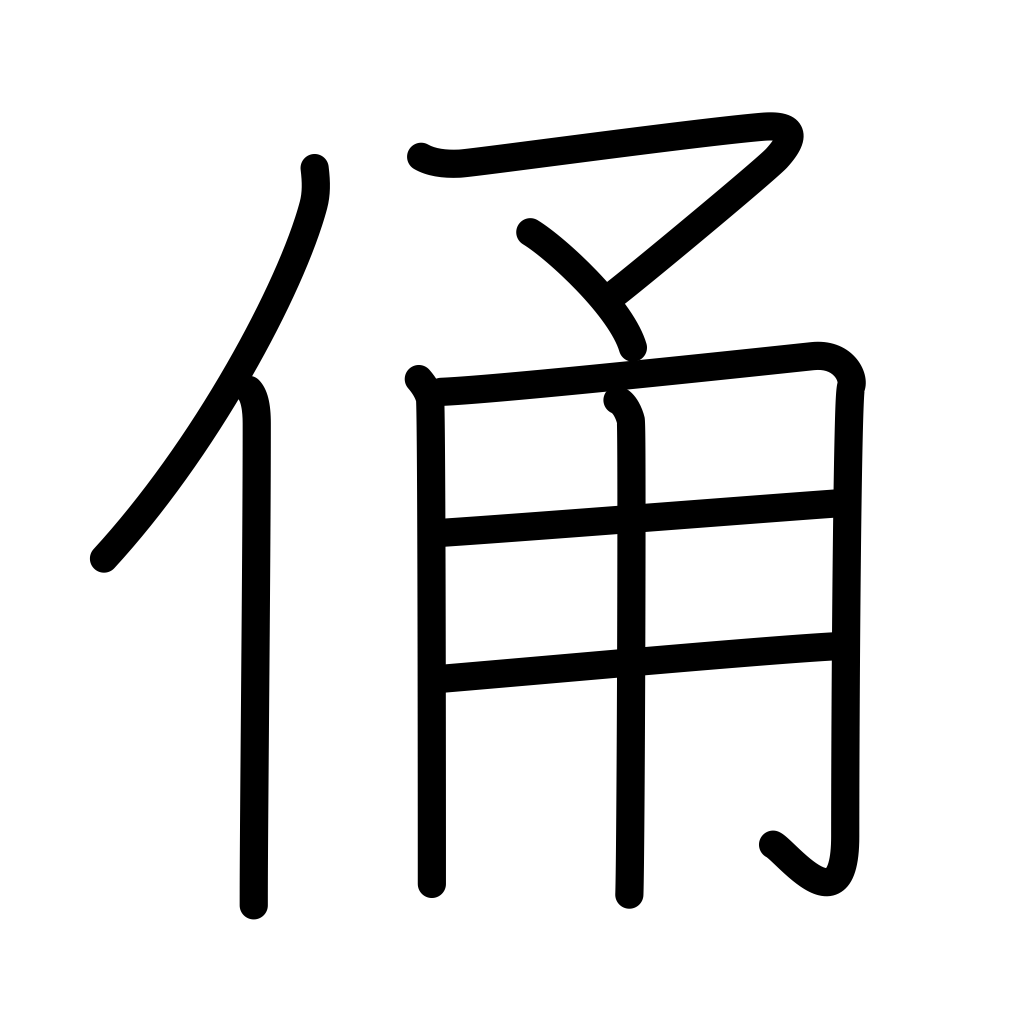
Meaning: effigy